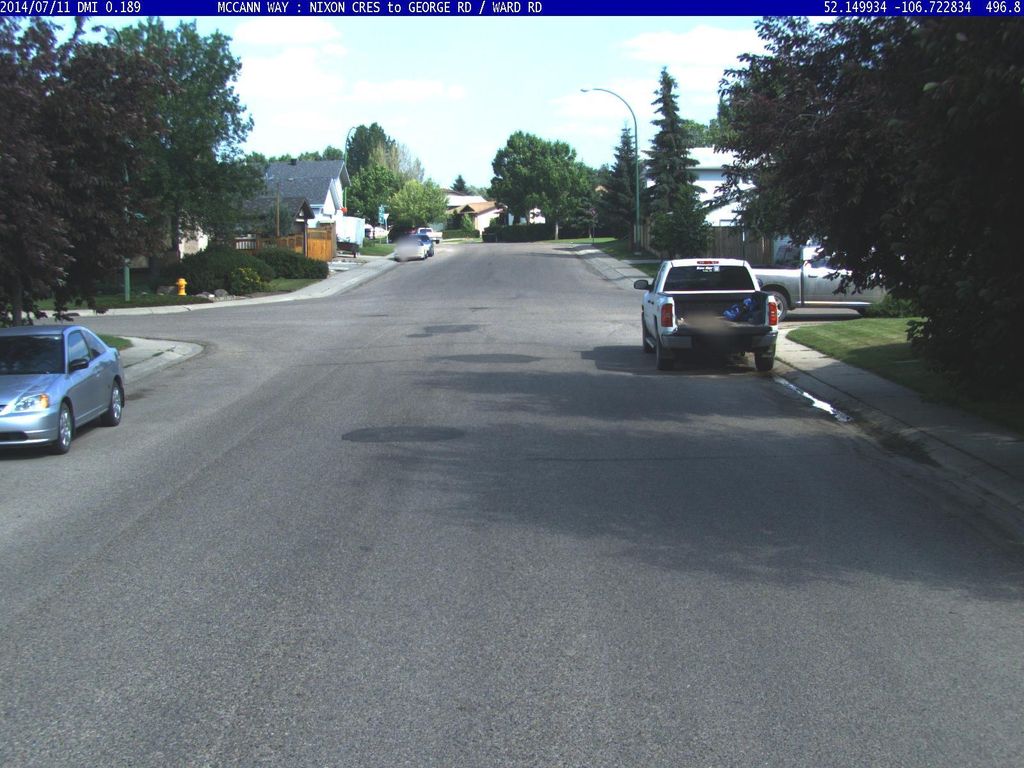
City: saskatoon